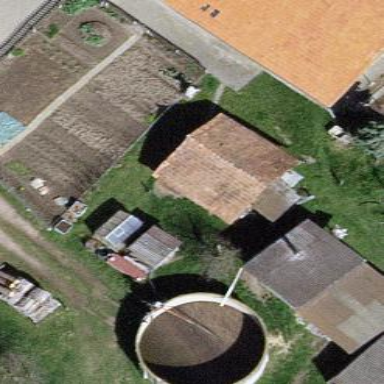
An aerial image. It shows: Shed.